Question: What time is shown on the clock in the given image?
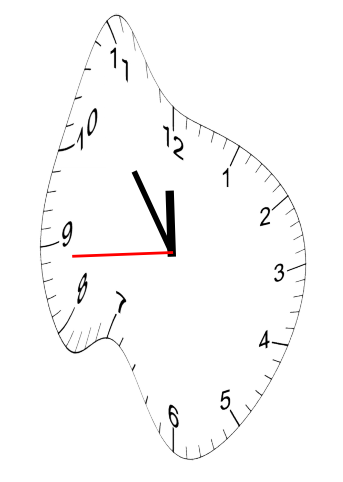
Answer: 11:53:44